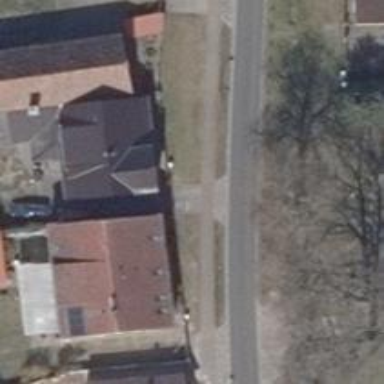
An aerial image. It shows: Residential road with asphalt surface and opposite cycleway.